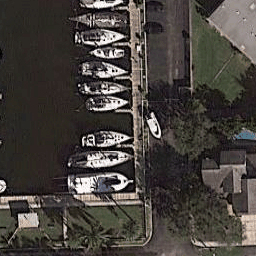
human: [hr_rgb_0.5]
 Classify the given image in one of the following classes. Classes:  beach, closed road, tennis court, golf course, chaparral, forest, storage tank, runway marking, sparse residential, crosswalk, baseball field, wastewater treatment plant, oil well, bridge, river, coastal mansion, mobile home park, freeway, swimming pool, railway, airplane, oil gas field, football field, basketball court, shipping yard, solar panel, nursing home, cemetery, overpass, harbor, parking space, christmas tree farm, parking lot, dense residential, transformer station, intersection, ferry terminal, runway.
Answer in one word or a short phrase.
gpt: harbor